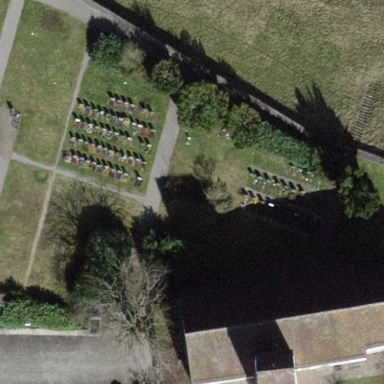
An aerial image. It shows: Grave yard.